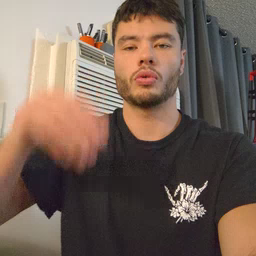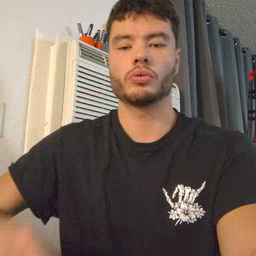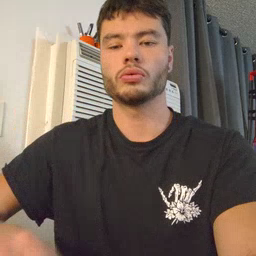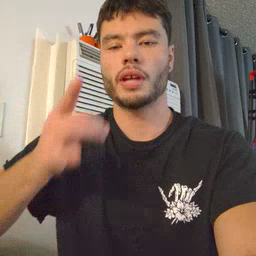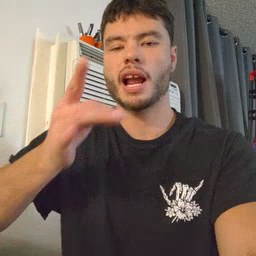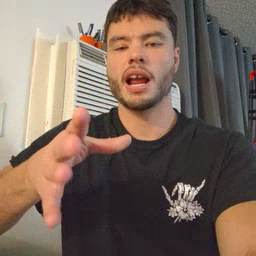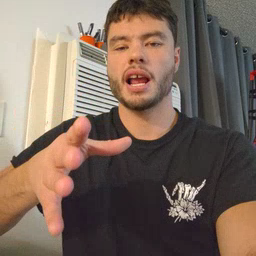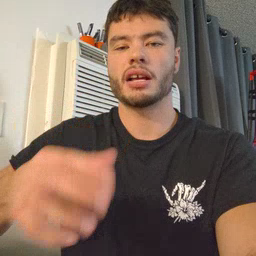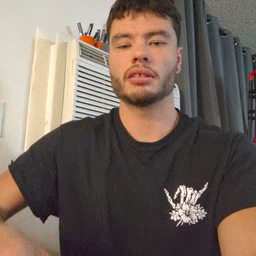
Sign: hate